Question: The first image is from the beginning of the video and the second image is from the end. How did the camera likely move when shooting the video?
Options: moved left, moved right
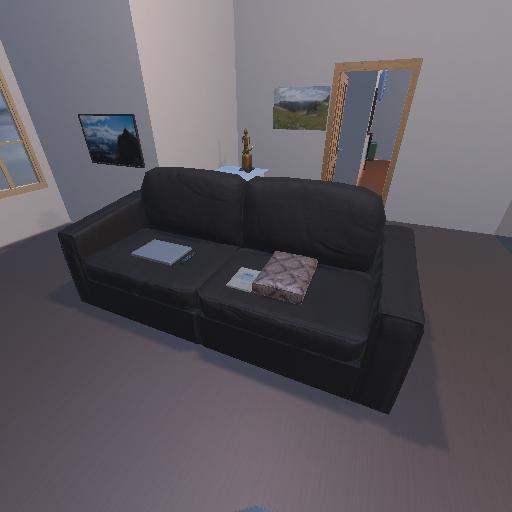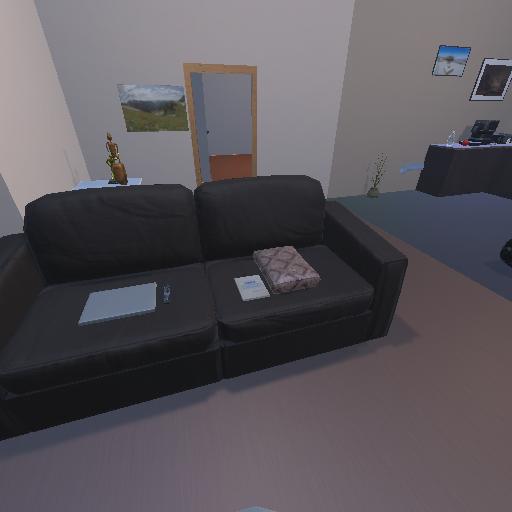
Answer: moved left